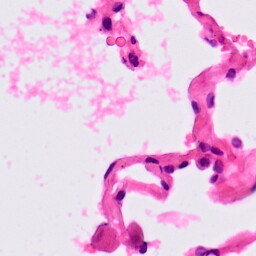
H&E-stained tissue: Lung